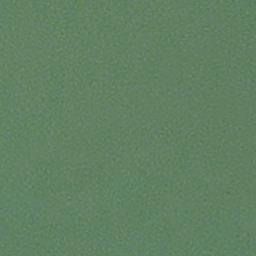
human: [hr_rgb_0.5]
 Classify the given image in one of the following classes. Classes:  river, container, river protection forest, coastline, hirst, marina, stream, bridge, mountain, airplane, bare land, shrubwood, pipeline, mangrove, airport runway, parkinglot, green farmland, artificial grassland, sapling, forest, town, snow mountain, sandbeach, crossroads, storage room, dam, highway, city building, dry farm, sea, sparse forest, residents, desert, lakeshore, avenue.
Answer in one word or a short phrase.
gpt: sea